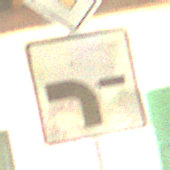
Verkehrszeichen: VerlaufVorfahrtsstrasse6
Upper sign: Vorfahrtsstrasse
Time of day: Night
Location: Outdoor (Urban)
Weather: PartlyCloudy
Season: NotSpecified
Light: Artificial